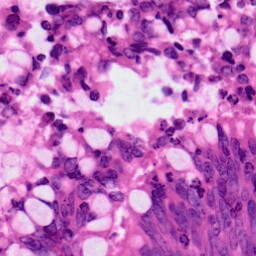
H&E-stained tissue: Colon